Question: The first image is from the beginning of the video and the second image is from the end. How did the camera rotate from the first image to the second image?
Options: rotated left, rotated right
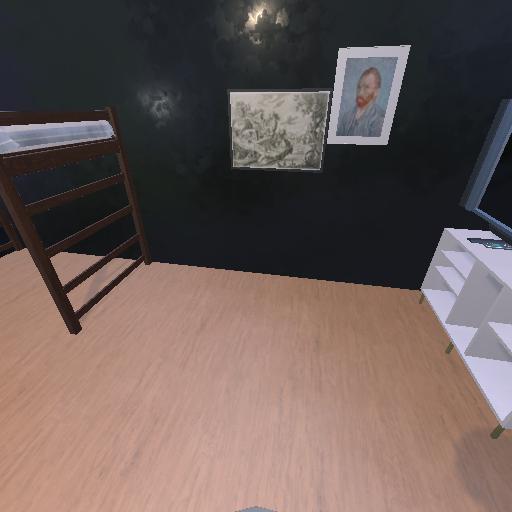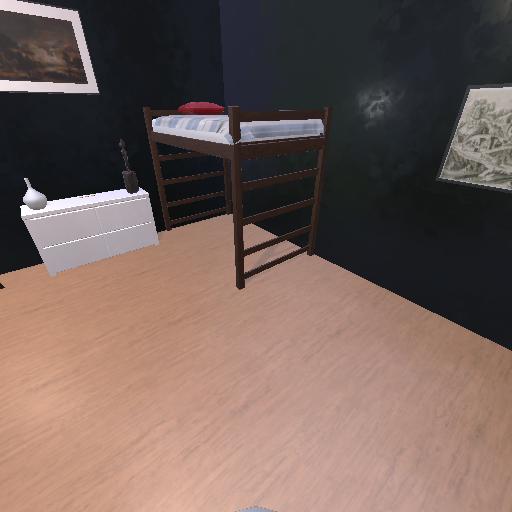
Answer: rotated left